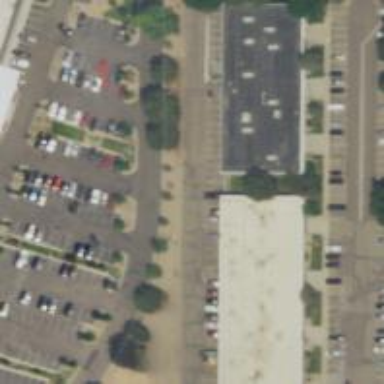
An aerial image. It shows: Service road adjacent to retail building.